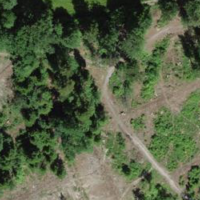
EUNIS habitat code: 53
Species observed at this site:
Turdus philomelos
Fagus sylvatica